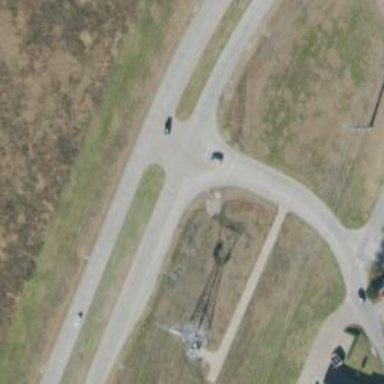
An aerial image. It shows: Tertiary link road.